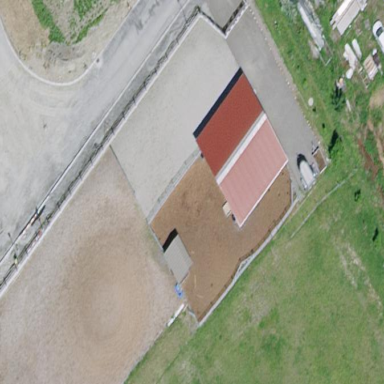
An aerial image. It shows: Stable.